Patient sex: M
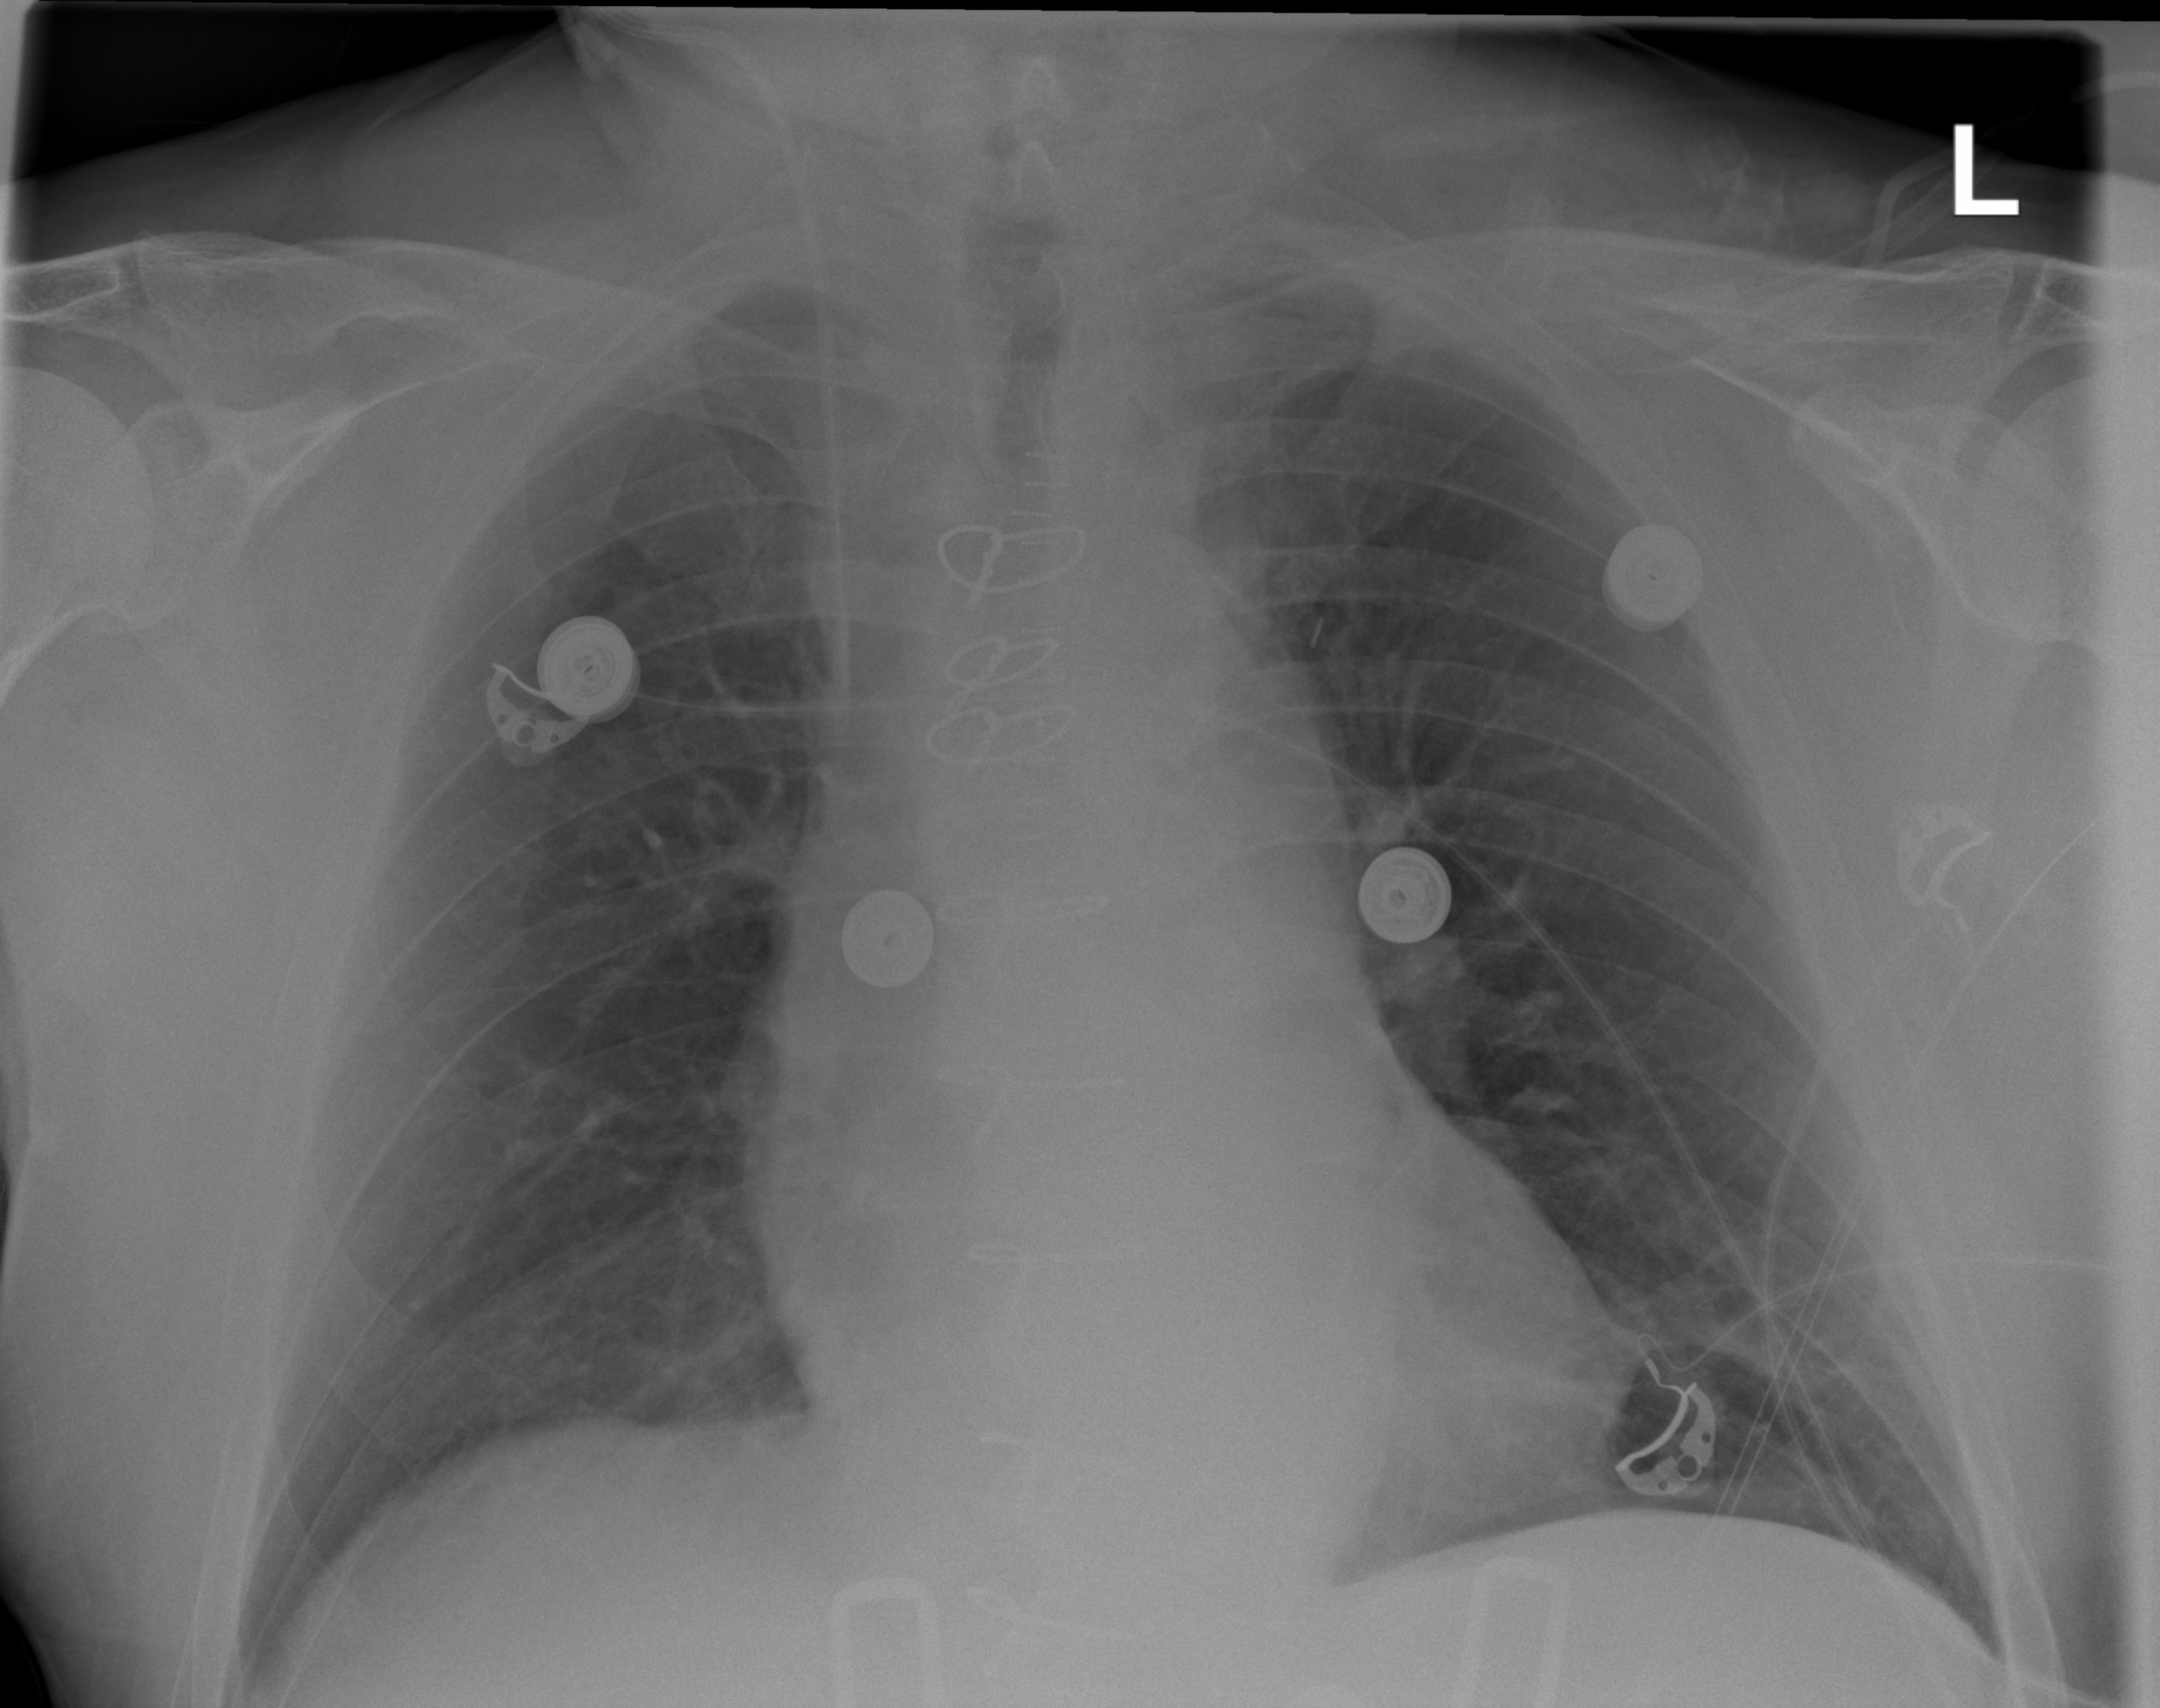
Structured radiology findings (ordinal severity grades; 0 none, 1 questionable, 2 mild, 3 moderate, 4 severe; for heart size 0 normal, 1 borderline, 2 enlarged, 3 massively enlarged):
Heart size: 1
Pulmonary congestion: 0
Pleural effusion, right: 0
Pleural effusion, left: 0
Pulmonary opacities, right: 0
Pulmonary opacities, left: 0
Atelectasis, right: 0
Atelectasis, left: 2